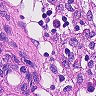
Metastatic tissue present: no